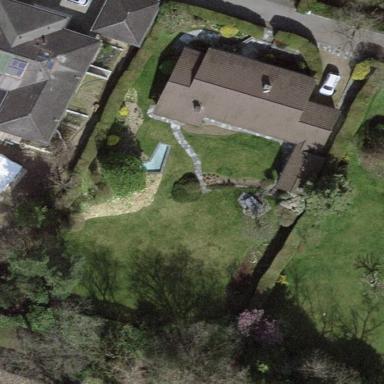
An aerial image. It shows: Garden enclosed by fence.